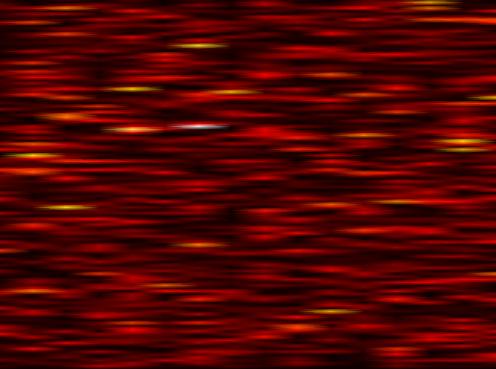
Label: FBMC